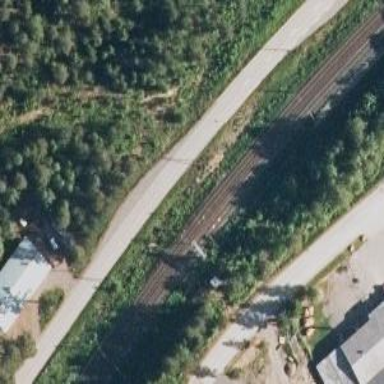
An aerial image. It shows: Railway signal.